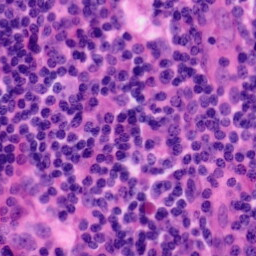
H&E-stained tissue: Tonsil